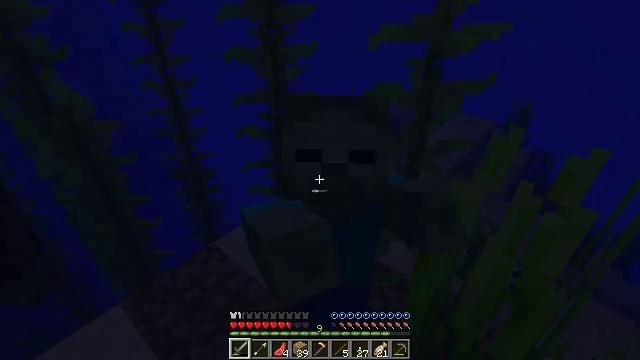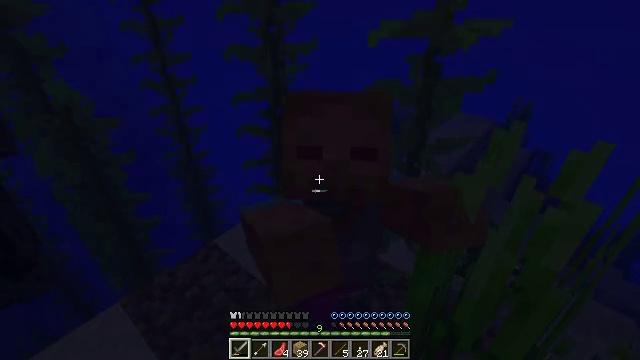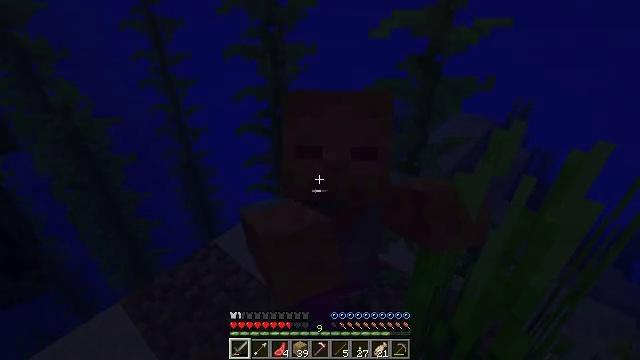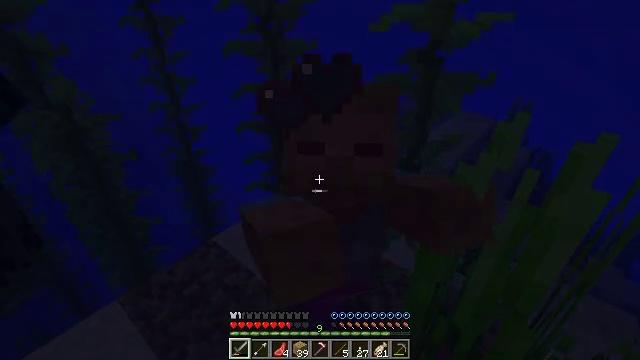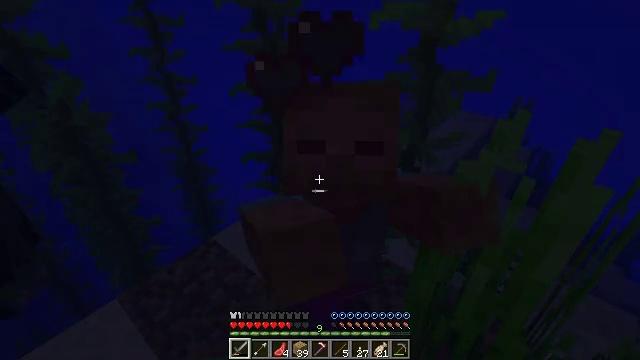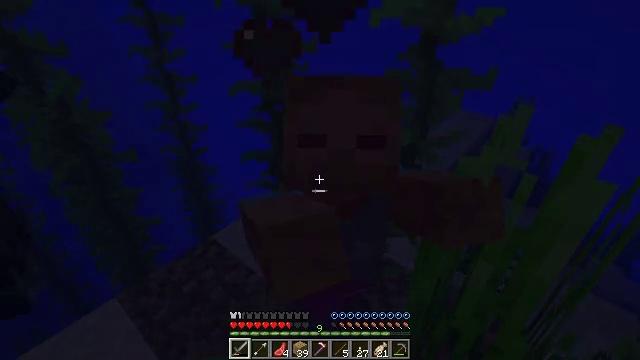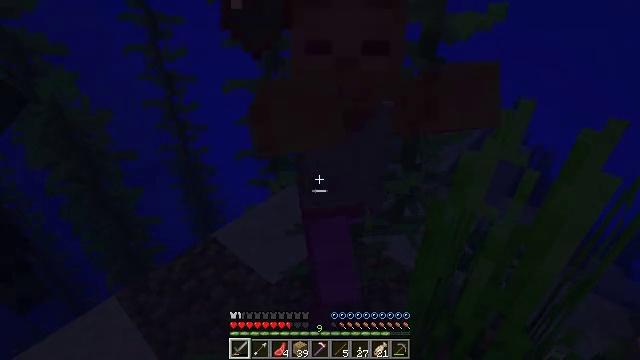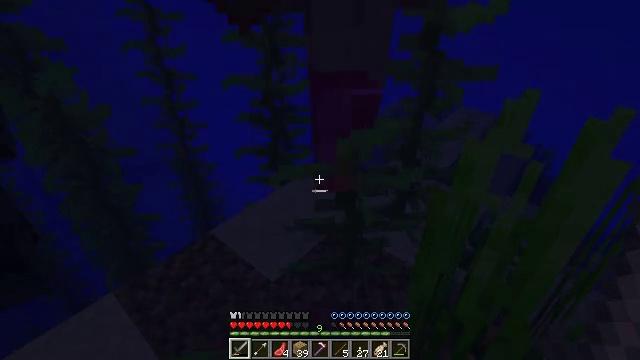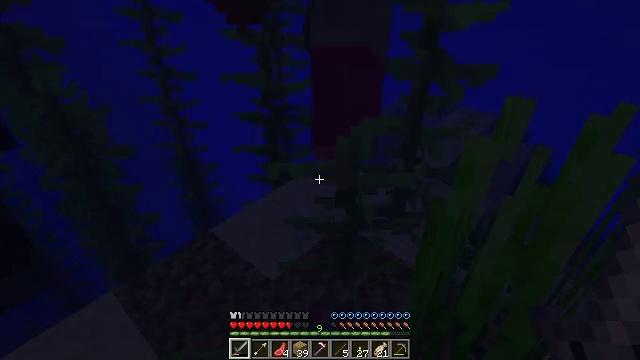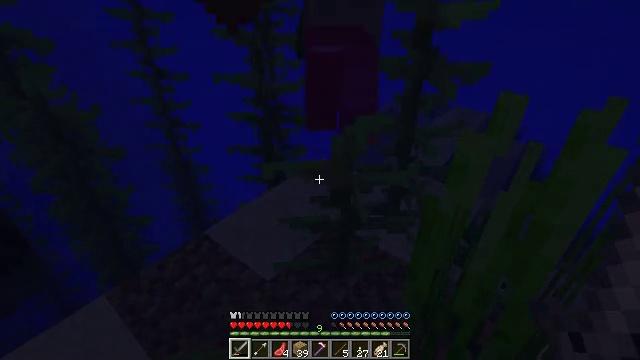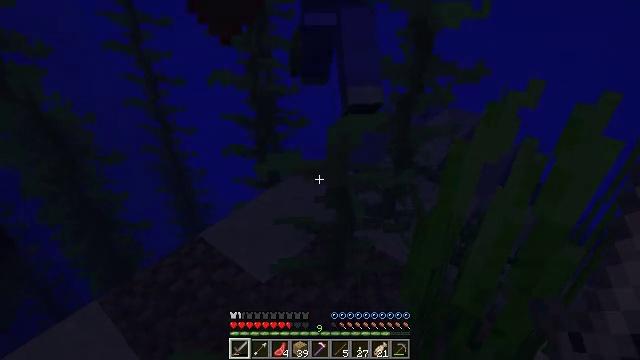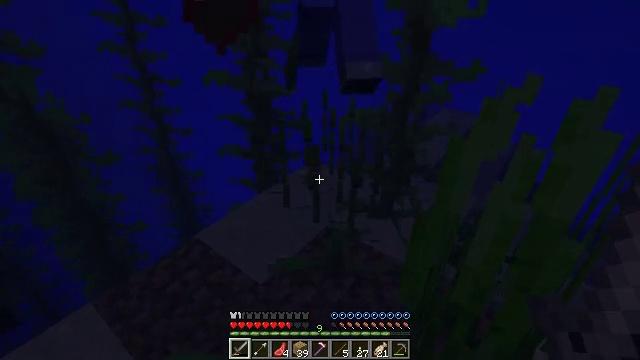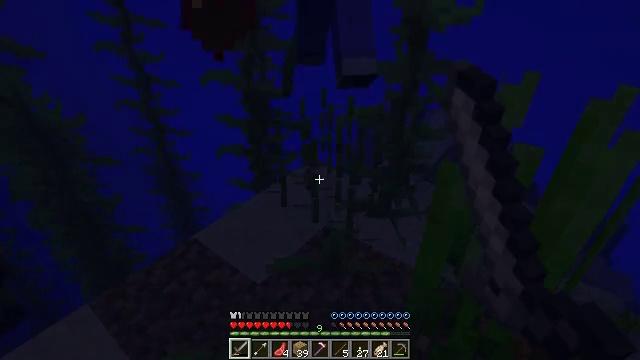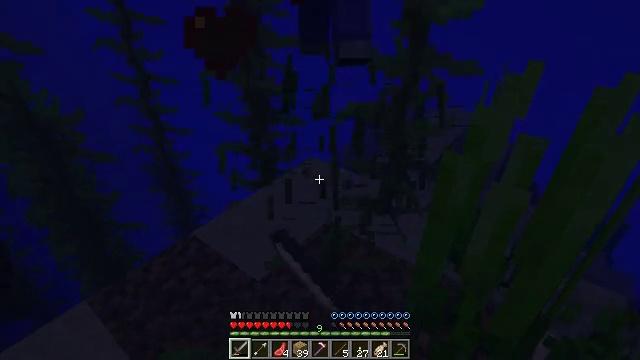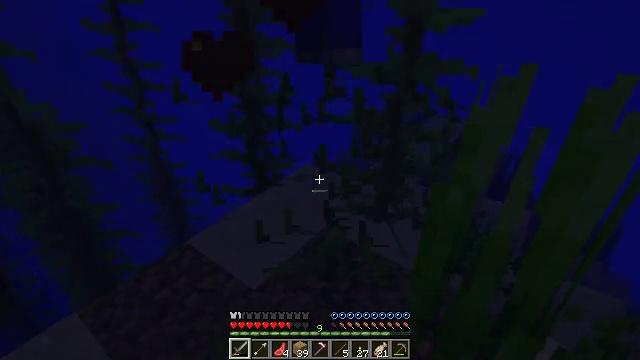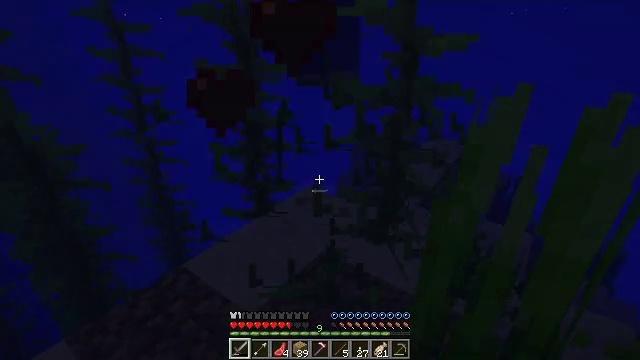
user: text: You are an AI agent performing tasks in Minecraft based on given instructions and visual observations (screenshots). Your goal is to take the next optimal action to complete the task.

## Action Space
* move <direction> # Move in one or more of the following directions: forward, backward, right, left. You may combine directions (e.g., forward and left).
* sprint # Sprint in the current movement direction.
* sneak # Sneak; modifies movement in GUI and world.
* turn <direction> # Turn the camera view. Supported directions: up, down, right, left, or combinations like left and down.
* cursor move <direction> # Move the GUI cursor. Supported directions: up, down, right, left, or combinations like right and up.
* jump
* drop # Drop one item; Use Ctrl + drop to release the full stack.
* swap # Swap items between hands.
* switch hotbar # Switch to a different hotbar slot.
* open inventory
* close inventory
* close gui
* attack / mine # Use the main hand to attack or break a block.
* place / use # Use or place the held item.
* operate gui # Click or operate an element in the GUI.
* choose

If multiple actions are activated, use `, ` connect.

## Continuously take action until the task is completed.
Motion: motion action
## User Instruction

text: Gather kelp growing in the sea.
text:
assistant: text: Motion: no_op
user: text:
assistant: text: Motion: no_op
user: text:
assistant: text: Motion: no_op
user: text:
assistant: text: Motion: no_op
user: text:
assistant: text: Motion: no_op
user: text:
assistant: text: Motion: no_op
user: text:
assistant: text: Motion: no_op
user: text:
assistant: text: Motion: no_op
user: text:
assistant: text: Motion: turn right
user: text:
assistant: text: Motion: turn right
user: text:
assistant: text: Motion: attack / mine
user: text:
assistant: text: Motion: attack / mine
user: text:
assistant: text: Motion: attack / mine
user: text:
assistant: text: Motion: turn up
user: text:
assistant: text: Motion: turn up
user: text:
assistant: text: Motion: no_op